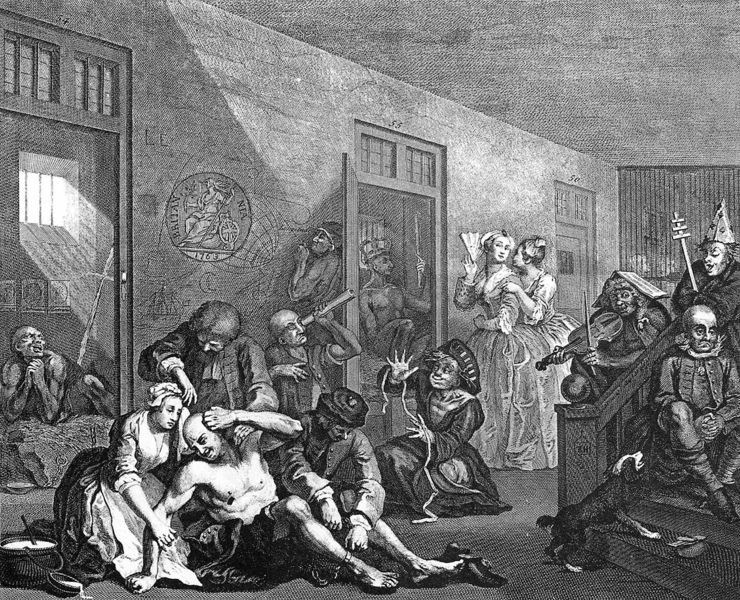
Titel: A Rake´s Progress Bl.1
Künstler: William Hogarth
Institution: London, Sir John Soane´s Museum
Schlagwörter: gemälde, mann, nackt, weiß, frauen, menschen, fenster, frau, grau, kleider, licht, männer, raum, schwarz, tür, zeichnung, dame, haus, hund, fest, fächer, gesellschaft, leute, tanz, arm, band, falten, halten, schnur, innen, personen, musik, musiker, tanzen, topf, sonnenlicht, kahl, treiben, vorstellung, treppe, bischof, könig, bett, stufen, mond, krank, narr, narren, kreuz, milch, druck, druckgrafik, radierung, stich, schwert, streit, verletzt, flüstern, zirkus, beten, gruppenbild, geige, kranker, unfall, sonnenstrahlen, bettler, fernrohr, gaukler, drinnen, gefangener, kupferstich, abbildung, rohr, fasnacht, been, rum, hogarth, irre, irrenhaus, fakir, 'kleider, gehobene gesellschaft, lustige gesellschaft, chaoes